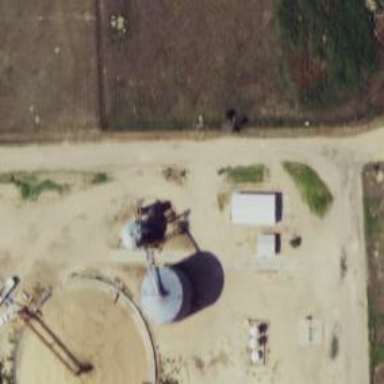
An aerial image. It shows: Silo.